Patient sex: F
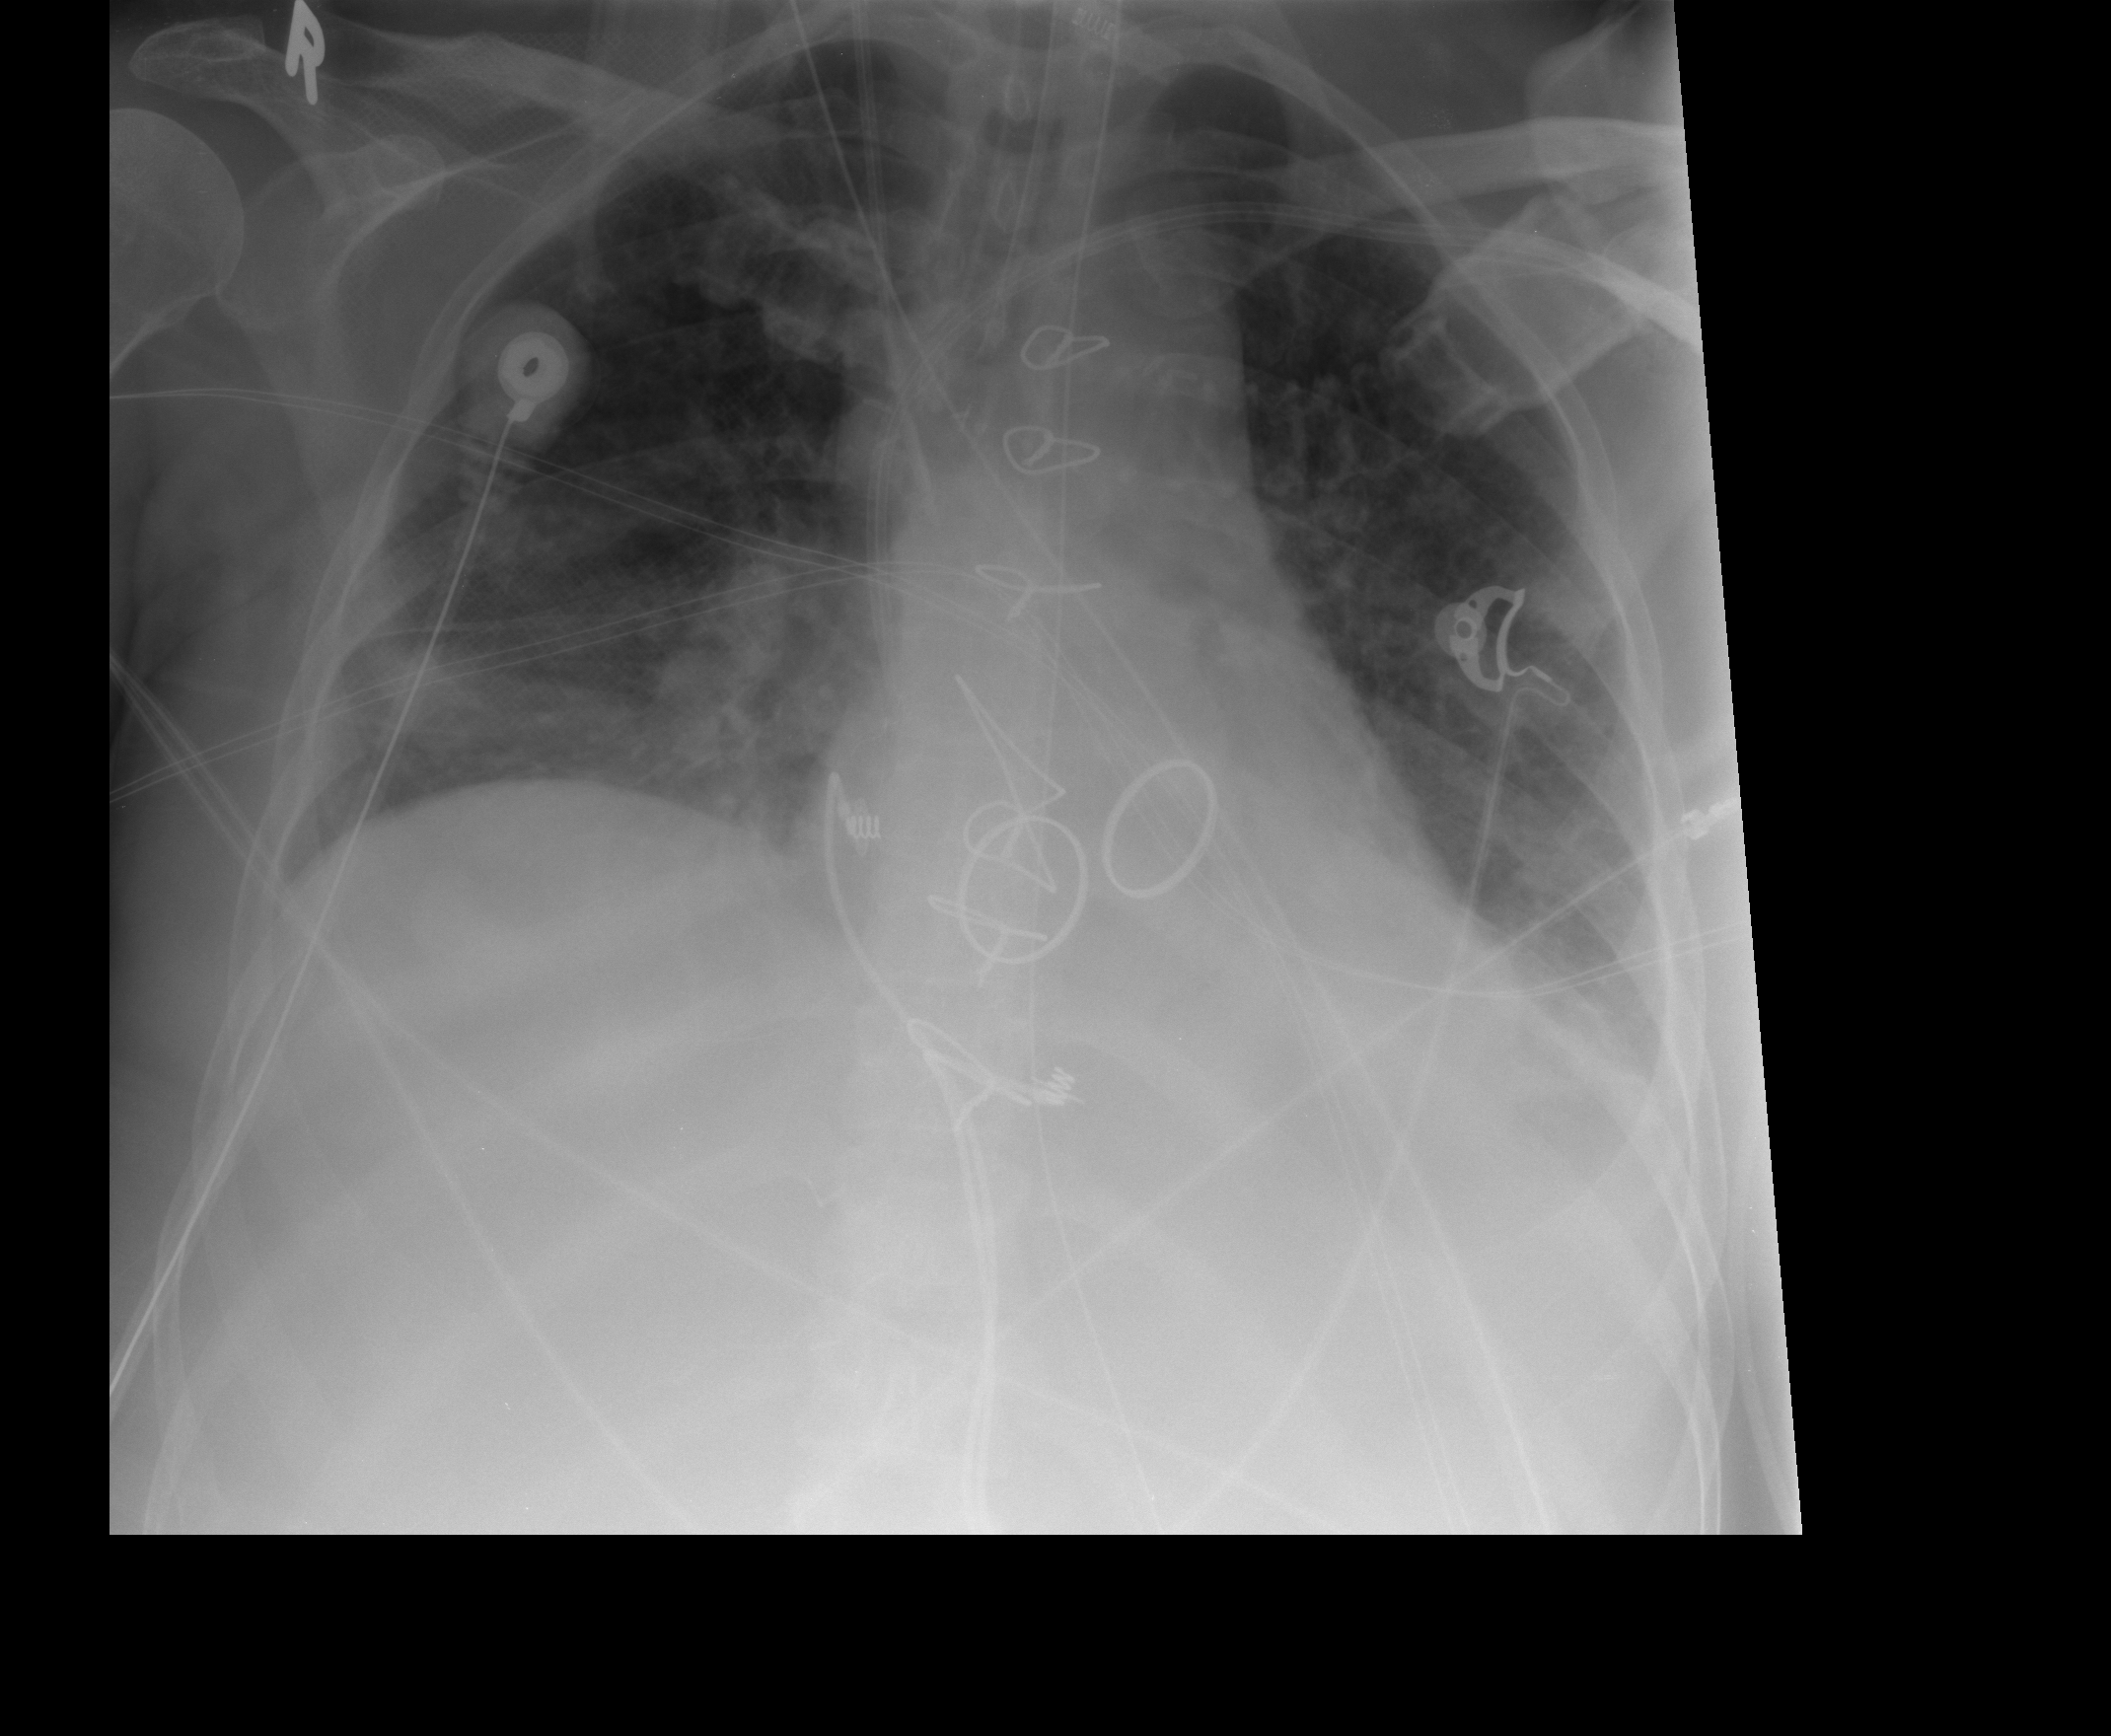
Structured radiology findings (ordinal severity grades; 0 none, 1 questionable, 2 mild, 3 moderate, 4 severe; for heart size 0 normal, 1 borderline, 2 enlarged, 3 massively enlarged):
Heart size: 0
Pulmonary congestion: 1
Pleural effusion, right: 0
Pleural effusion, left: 2
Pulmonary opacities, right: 2
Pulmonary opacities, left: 0
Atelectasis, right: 2
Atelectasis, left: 2